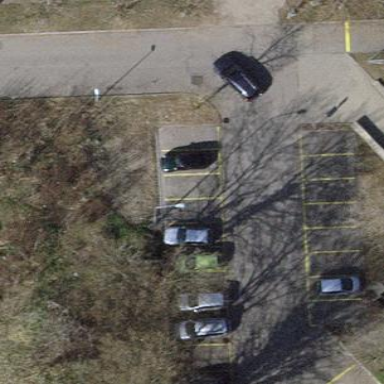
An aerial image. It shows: Parking area with asphalt surface.